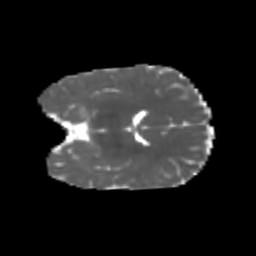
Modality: MD
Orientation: coronal
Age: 5
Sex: female
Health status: healthy